Field crop: maize
Growth stage: 2
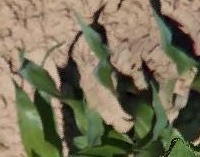
Species: maize